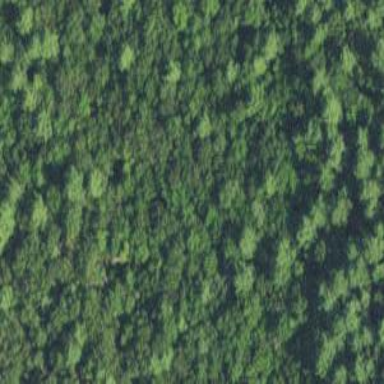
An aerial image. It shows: Broadleaved woodland area.